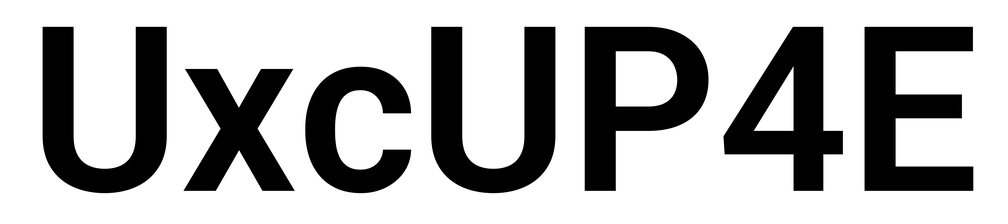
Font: Roboto_SemiBold